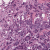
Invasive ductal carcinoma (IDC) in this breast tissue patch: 1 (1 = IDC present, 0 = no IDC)